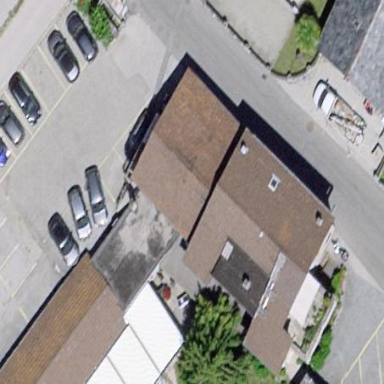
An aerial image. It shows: Restaurant in building.